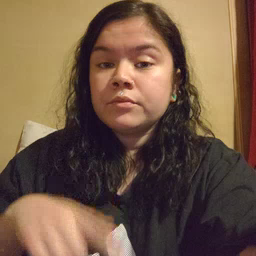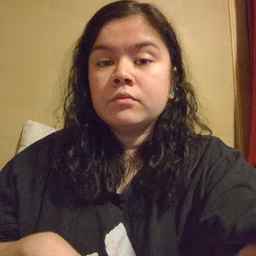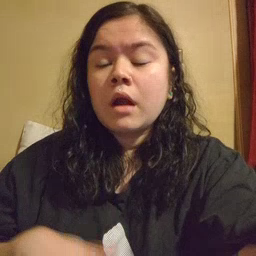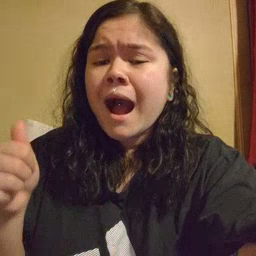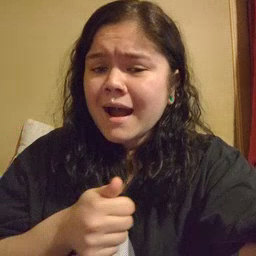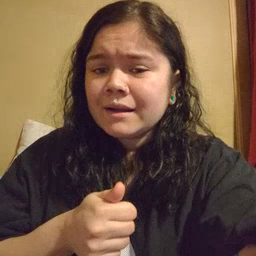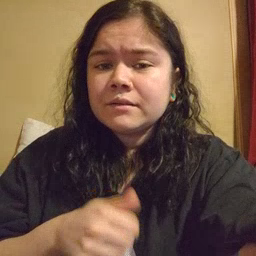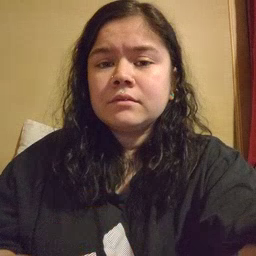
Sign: hide